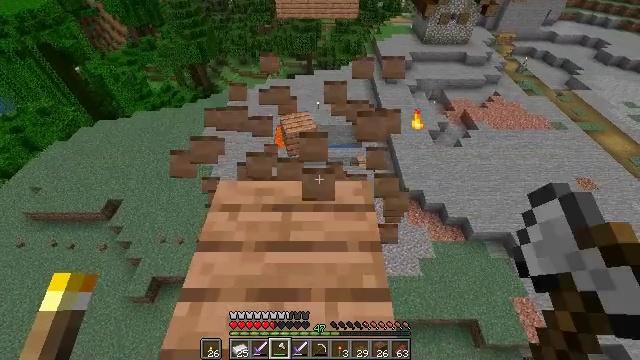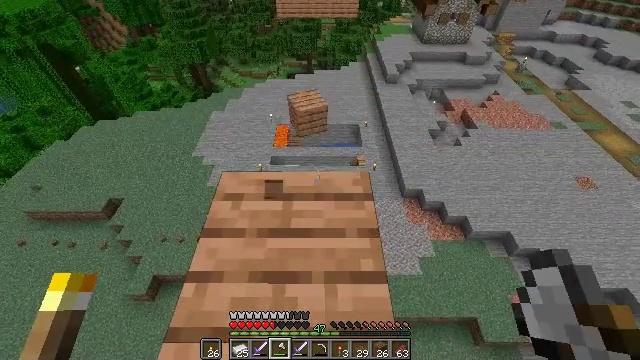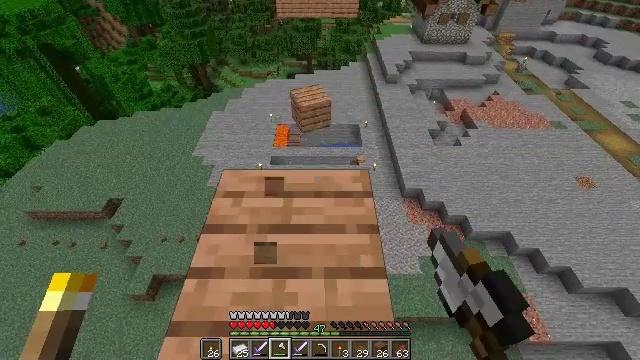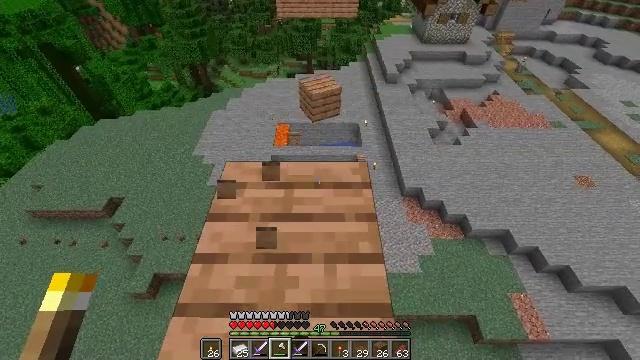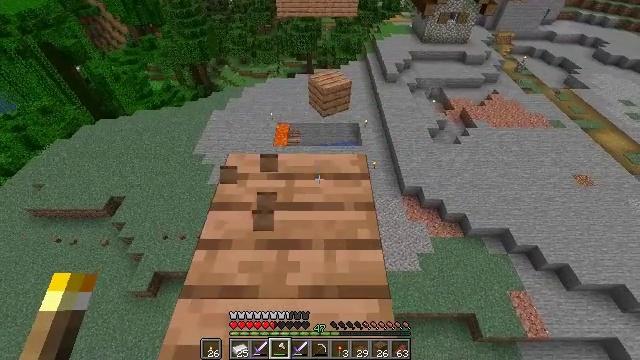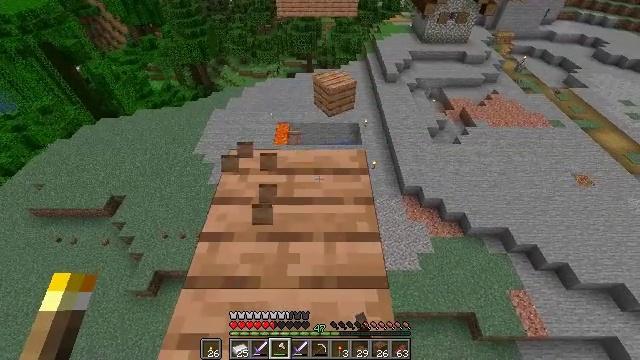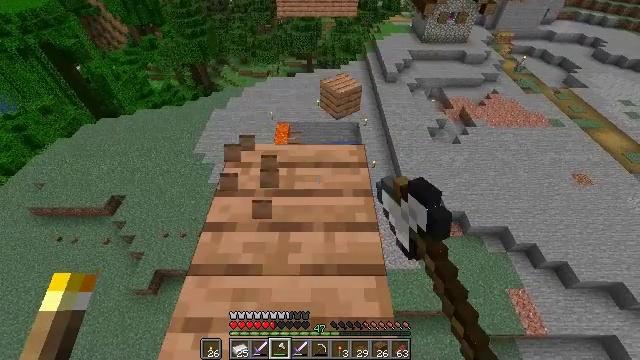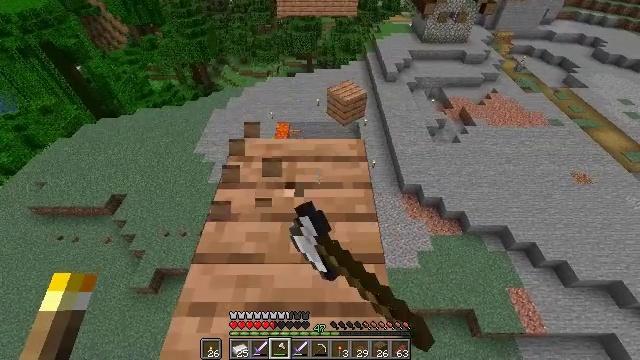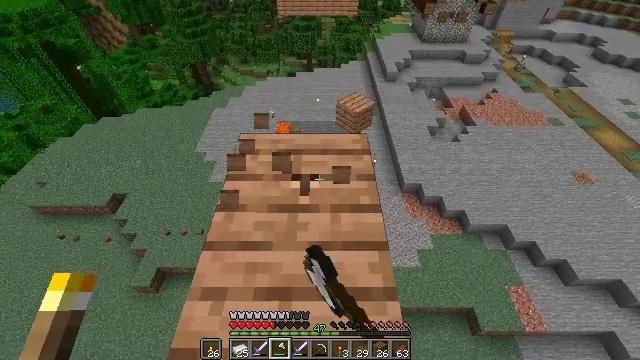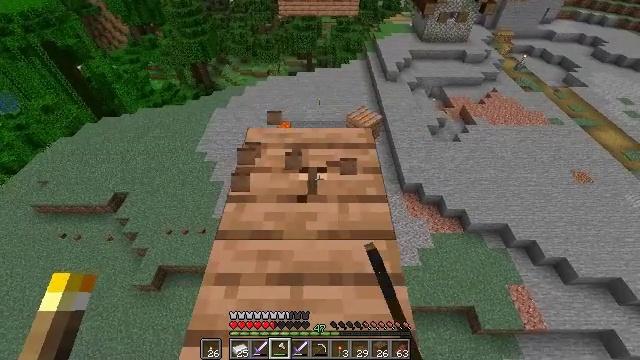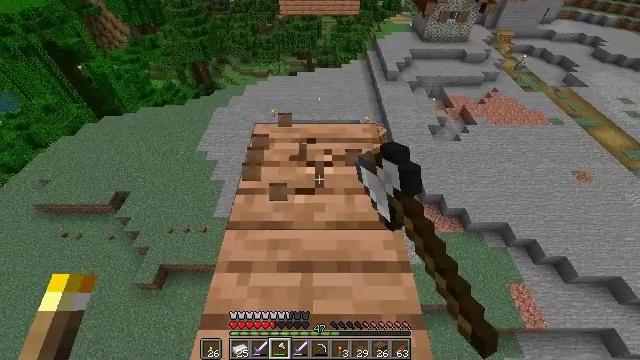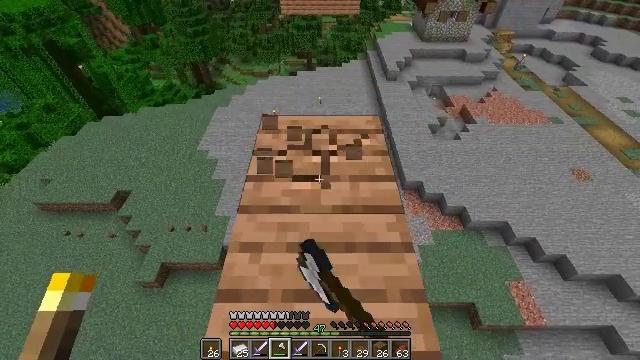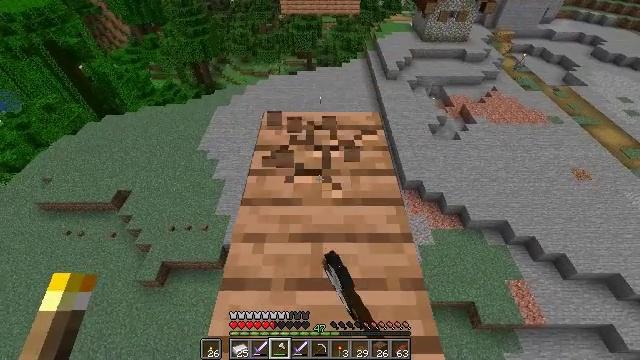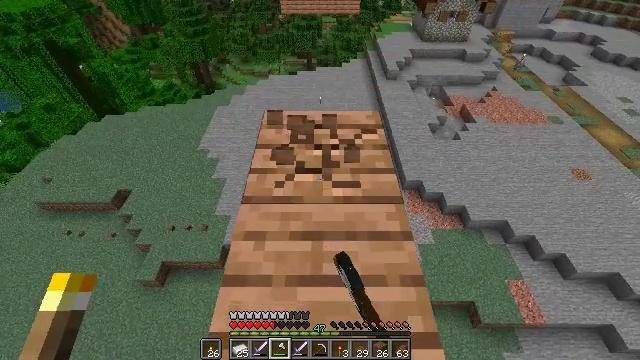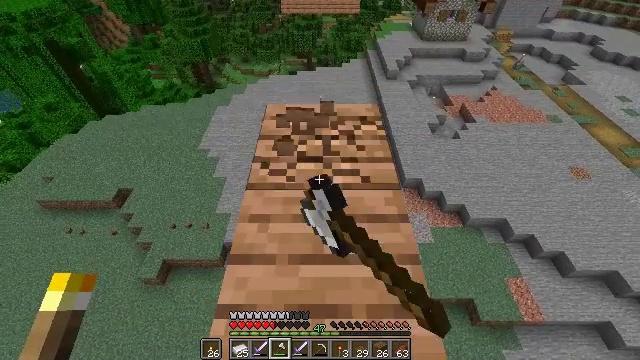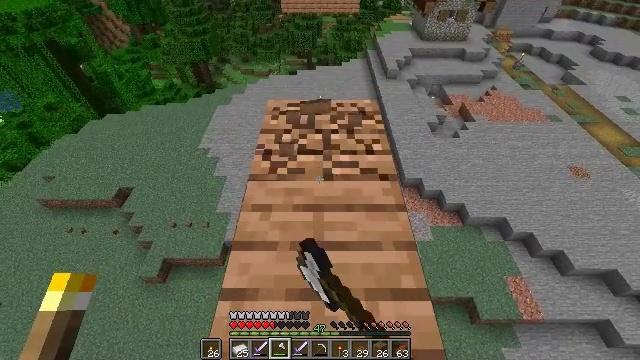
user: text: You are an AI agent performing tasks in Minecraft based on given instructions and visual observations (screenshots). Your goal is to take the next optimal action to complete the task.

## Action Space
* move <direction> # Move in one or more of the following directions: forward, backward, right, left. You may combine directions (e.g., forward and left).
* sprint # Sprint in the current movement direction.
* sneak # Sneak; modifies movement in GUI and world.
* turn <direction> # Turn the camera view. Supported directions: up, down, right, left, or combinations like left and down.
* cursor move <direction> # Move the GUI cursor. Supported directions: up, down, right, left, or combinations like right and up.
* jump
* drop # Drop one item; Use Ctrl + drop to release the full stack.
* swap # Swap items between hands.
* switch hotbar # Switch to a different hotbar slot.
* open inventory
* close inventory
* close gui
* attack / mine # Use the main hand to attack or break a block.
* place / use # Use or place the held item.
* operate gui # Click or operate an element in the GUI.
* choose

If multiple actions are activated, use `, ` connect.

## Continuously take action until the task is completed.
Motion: motion action
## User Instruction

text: Harvest jungle planks from a wall or floor.
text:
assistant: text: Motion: move back, sneak, attack / mine
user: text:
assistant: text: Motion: move back, sneak, attack / mine
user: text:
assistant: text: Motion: move back, sneak, attack / mine
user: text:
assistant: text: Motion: move back, sneak, attack / mine
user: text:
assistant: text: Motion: move back, sneak, attack / mine
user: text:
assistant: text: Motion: move back, sneak, attack / mine
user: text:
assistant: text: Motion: move back and move left, sneak, attack / mine
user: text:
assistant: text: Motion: move back and move left, sneak, attack / mine
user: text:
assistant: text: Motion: move back and move left, sneak, attack / mine
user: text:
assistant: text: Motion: move back, sneak, attack / mine
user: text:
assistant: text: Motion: move back, sneak, attack / mine
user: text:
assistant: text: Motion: move back, sneak, attack / mine
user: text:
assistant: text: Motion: move back, sneak, attack / mine
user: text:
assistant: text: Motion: move back, sneak, attack / mine
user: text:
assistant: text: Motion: move back, sneak, attack / mine
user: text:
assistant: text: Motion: move back, sneak, attack / mine
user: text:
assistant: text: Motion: move back, sneak, attack / mine
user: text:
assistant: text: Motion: move back, sneak, attack / mine
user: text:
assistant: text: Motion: move back, sneak, attack / mine
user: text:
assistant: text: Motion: move back, sneak, attack / mine
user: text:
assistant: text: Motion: move back, sneak, attack / mine
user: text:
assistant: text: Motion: move back, sneak, attack / mine
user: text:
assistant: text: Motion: move back, sneak, attack / mine
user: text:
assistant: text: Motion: move back, sneak, attack / mine
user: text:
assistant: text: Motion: move back, sneak, attack / mine
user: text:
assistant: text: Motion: sneak, attack / mine
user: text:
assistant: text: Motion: sneak, attack / mine
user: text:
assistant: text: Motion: sneak, attack / mine
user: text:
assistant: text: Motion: move forward, sneak, turn up, attack / mine
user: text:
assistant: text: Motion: move forward, sneak, attack / mine